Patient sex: F
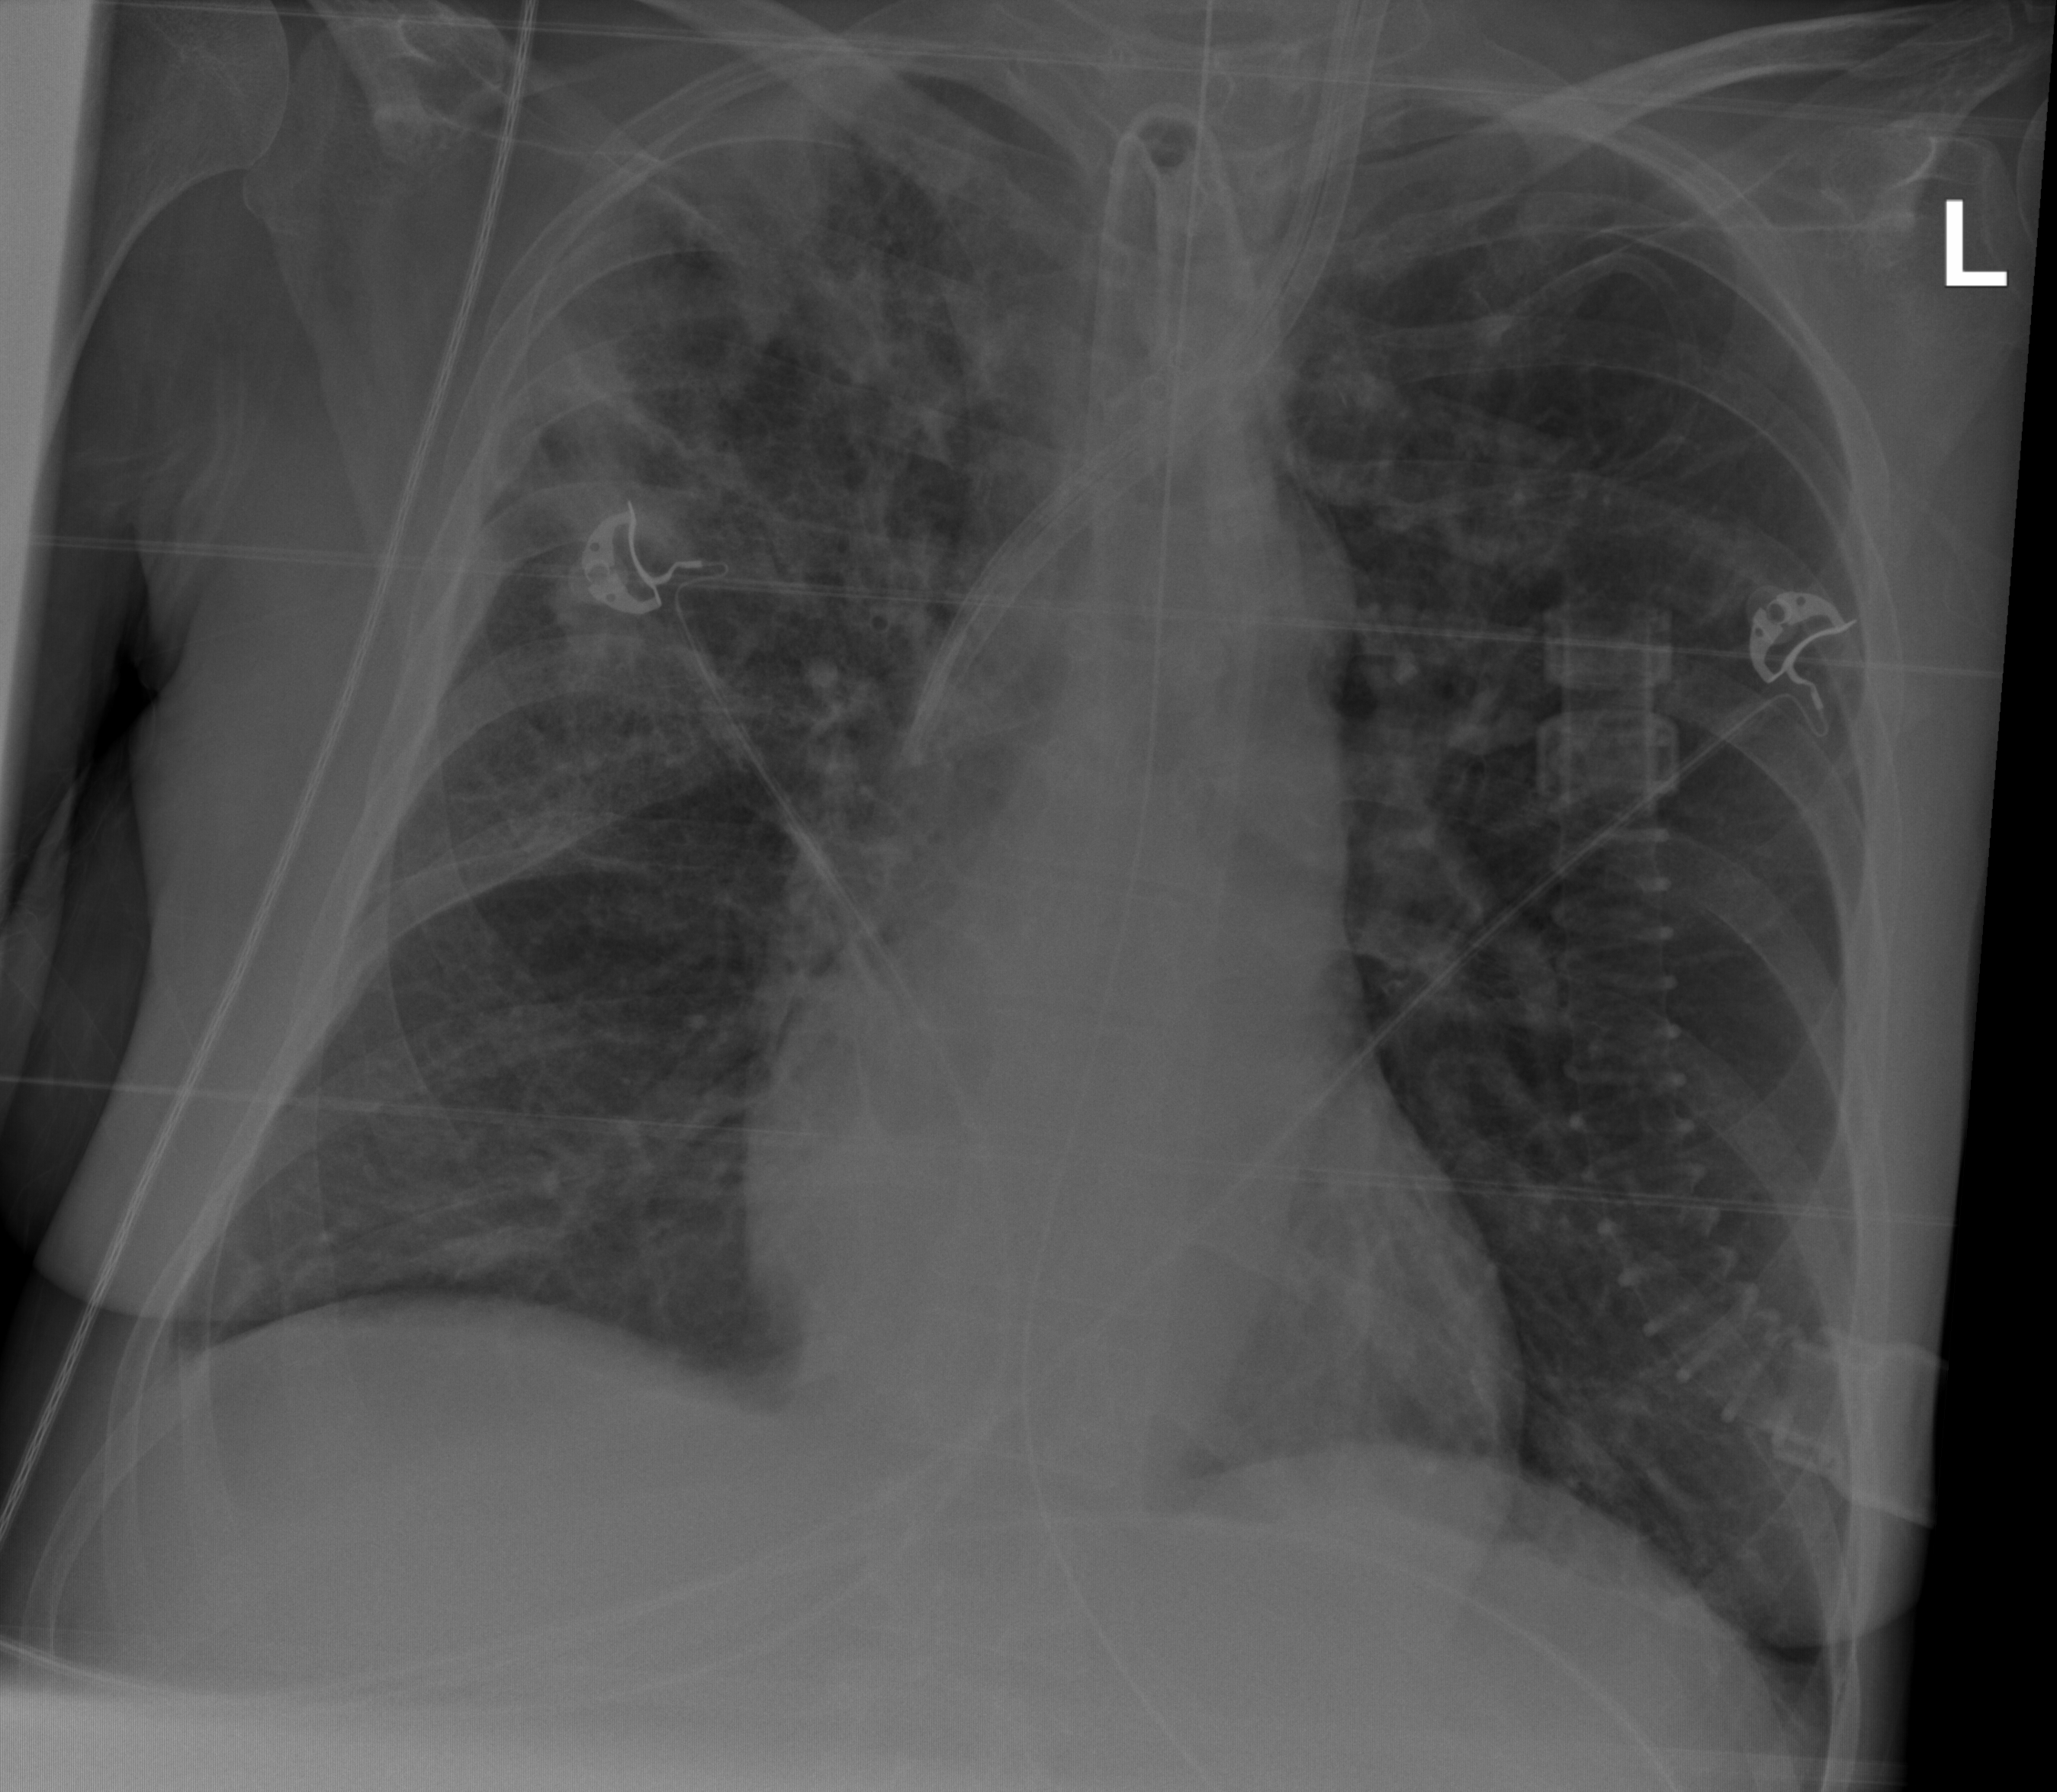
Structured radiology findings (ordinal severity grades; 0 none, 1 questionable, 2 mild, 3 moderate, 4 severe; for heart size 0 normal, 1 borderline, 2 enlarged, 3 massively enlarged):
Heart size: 0
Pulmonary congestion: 0
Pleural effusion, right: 2
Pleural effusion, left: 0
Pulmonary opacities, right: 3
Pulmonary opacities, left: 0
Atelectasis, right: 2
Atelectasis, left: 2